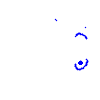
Particle: pion